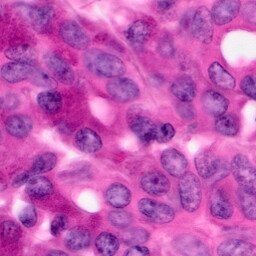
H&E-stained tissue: Pancreatic